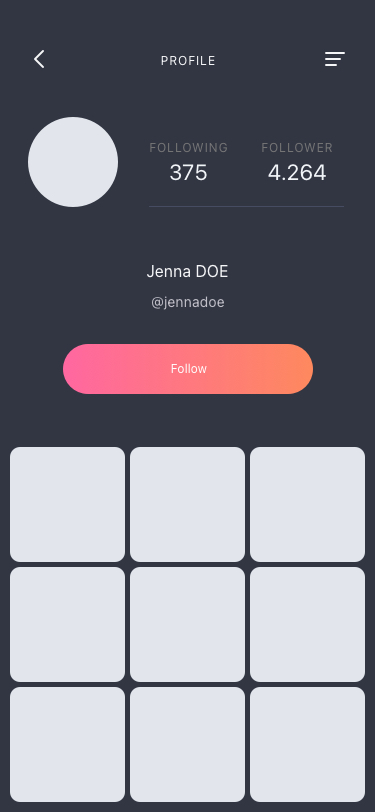
Text in this UI design:
@jennadoe
Jenna DOE
4.264
FOLLOWER
375
FOLLOWING
PROFILE